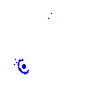
Particle: pion